Interaction volume radius: 5 \u00c5
Interaction volume height: 10 \u00c5
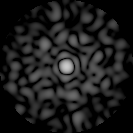
Disorder parameter: 0.8949